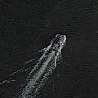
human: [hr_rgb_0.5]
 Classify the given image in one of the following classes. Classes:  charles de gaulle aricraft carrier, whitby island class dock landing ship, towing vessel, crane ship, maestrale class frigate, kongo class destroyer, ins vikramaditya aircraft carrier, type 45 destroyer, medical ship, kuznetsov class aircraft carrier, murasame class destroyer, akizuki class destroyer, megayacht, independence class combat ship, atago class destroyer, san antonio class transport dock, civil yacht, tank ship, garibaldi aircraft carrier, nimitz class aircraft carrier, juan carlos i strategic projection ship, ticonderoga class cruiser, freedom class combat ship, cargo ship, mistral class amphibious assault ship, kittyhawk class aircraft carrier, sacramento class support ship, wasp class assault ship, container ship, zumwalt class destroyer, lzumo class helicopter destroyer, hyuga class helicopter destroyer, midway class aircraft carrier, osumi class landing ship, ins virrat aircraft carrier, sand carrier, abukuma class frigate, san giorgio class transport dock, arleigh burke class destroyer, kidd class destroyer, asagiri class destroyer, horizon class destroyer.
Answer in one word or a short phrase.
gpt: Towing vessel